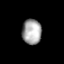
Tissue: lung
Cell type: Endothelial cells
Senescence score: 0.5848
Nuclear area (px): 479
Mean DAPI intensity: 165.53